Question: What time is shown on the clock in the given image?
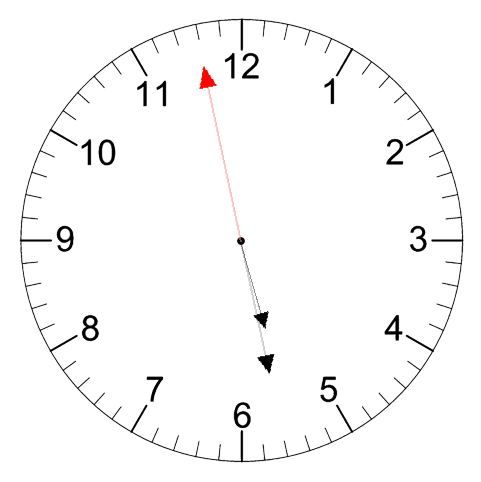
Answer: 05:27:58